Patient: sex M, age 64
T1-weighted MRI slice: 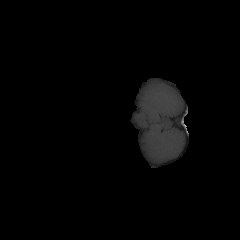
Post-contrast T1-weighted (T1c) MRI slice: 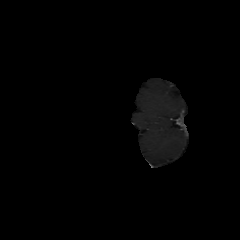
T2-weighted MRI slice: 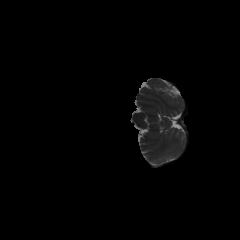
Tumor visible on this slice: no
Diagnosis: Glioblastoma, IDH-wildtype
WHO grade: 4